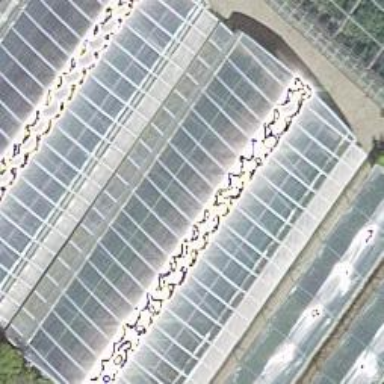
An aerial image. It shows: Greenhouse.